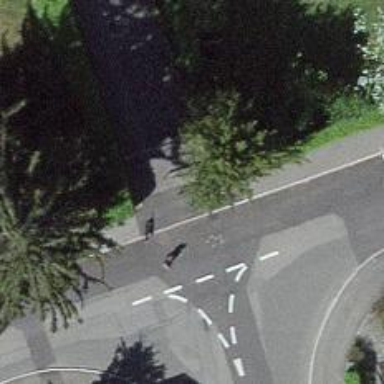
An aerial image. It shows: Cycle barrier.